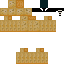
A female human skin with pale skin, wearing brown long hair dressed in a blue hoodie and black pants, featuring a closed mouth.